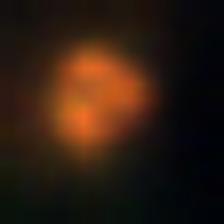
Taxon: NanoPlankton
Group: Other